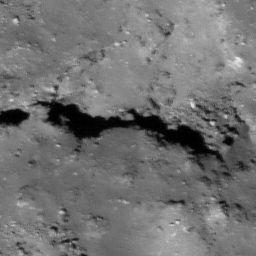
Pit: Tharp 1a
Host crater: Tharp
Host type: impact_melt
Lunar coordinates: latitude -30.6, longitude 145.681